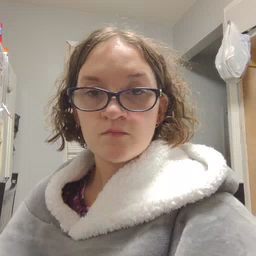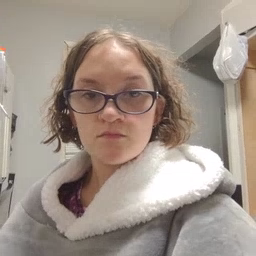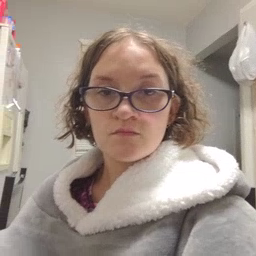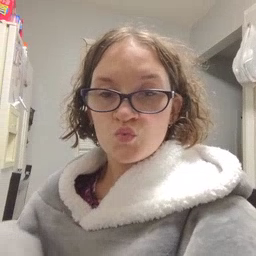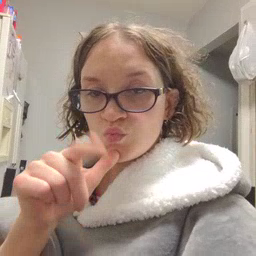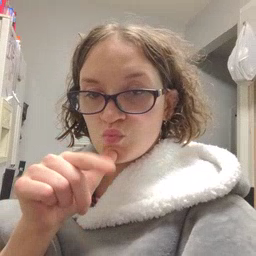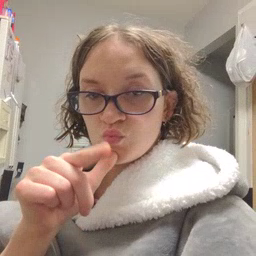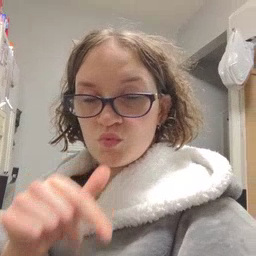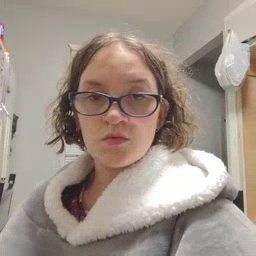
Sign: who